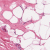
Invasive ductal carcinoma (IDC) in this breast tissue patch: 0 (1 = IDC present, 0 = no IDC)